Interaction volume radius: 5 \u00c5
Interaction volume height: 10 \u00c5
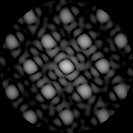
Disorder parameter: 0.1181